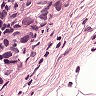
Metastatic tissue present: yes